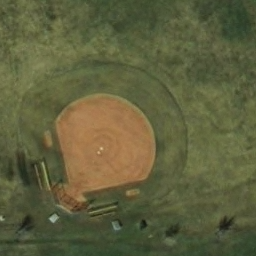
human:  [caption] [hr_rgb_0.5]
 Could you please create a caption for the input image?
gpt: This is a old baseball diamond .

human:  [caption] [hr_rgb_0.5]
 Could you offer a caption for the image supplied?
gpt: It is a small old baseball diamond .

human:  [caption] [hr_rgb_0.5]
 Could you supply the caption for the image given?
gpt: This is a old baseball diamond .

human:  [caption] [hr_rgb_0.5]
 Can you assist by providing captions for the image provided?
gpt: It is a small baseball diamond with sand and grass .

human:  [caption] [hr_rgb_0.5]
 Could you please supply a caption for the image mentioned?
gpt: This is a old baseball diamond .